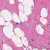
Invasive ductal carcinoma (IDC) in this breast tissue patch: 0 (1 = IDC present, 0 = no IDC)